Question: I have a mobile app. I want to make my css work with all mobile phones. To do this I just use percentages for all my css calls:
'''
.Wrapper
{
margin: auto;
text-align: center;
width: 60%;
}
'''
The problem is that I cannot get the web page height to match for all pages. By this I mean that Android screens for example are huge (with a lot of white space on the bottom) but other phones are not.(Imagine that the image below is a android. That is how my app will look on it)

I have tried this to get the heights to all be the same:
'''
body
{
text-align: center;
font-family: Helvetica, Arial, sans-serif;
color: Black;
background: #39bcd4 none;
height: 100%;
width: 100%;
}
'''
The 'width' works but the height does not. How can I get the height to work the same way? If the height is off, then all my percentages are going to be off too (attempting to adjust for each mobile browser)
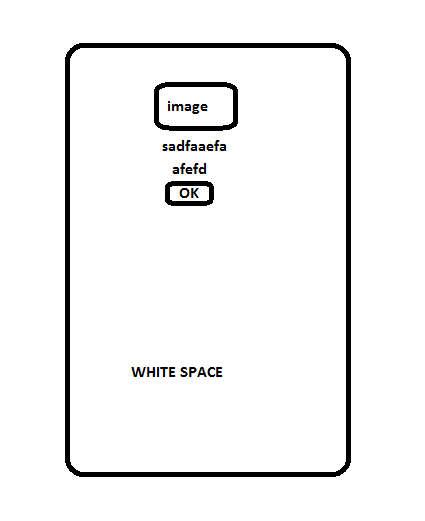
Answer: From <URL>:
> Percentage values refer to the height of the element's containing block. If the height of the containing block isn't specified explicitly (that is, it depends on content height), and this element isn't absolutely positioned, the percentage value is treated as auto. A percentage value is also treated as auto for table cells, table rows, and row groups.
Setting your body to 'position:absolute;' should work, if it doesn't try adding 'top:0;' and 'bottom:0;' along with your 'absolute' positioning.